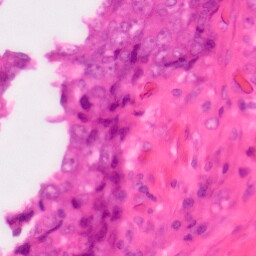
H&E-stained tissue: Colon